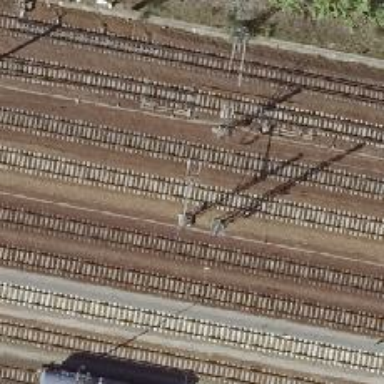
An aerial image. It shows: Railway milestone with catenary mast.